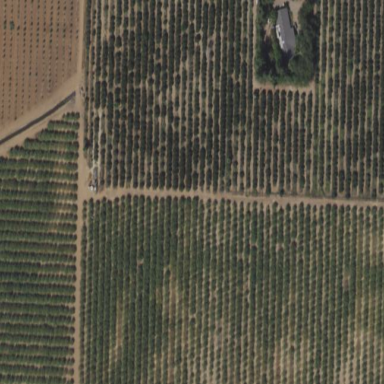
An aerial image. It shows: Orange orchard with beautiful orange trees.